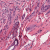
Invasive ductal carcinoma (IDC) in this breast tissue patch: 1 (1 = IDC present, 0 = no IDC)